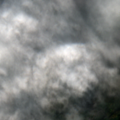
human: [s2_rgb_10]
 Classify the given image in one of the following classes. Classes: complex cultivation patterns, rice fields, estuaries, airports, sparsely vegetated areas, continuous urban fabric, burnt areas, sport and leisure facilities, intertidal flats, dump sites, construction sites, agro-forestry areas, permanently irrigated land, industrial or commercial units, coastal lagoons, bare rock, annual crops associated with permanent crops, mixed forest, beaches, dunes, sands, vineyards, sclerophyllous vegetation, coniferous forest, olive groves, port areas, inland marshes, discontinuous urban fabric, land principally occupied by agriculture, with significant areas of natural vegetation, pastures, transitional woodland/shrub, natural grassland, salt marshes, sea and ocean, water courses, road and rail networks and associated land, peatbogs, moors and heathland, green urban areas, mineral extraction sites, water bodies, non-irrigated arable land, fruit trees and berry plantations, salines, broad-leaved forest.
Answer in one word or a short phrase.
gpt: discontinuous urban fabric, non-irrigated arable land, pastures, complex cultivation patterns, broad-leaved forest, mixed forest